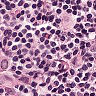
Metastatic tissue present: yes